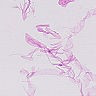
Metastatic tissue present: no